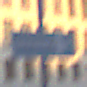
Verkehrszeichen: EinbahnstrasseRechtsweisend
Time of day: SunriseSunset
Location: Outdoor (Urban)
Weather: Clear
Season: NotSpecified
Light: Natural